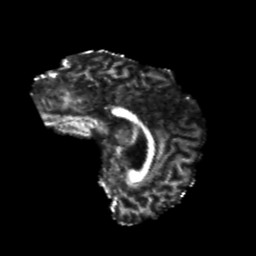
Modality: FA
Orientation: sagittal
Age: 18
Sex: male
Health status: healthy
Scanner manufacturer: philips
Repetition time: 7.393 s
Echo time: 0.08599 s